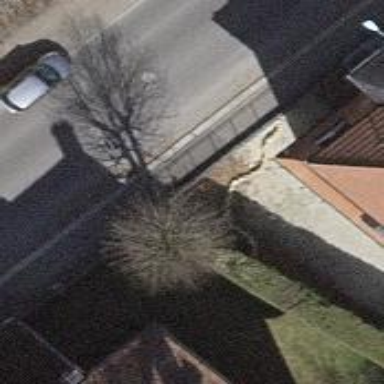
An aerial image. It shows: Hedge barrier.